Question:
I am doing the Matchismo assignment from the Stanford website.
So far I have followed the slides exactly the way they are.
Also, this error only shows up when I implement the last method i.e. the getter. If I remove the getter, there's no issue.
The notes can be downloaded from here: <URL>
Thanks
code:
.m file:
'''
#import "playingCard.h"
@implementation playingCard
-(NSString *) contents
{
NSArray *rankStrings = @[@"?",@"A",@"2",@"3",@"4",@"5",@"6",@"7",@"8",@"9",@"10",@"J",@"Q",@"K"];
return [rankStrings[self.rank] stringByAppendingString:self.suit];
}
-(void) setSuit:(NSString *) suit
{
if([@[@"♣️",@"♥️",@"♦️",@"♠️"] containsObject:suit])
{
_suit = suit;
}
}
- (NSString *)isSuit
{
return _suit ? _suit : @"?";
}
@end
'''
.h file:
'''
#import "card.h"
@interface playingCard : card
@property(strong, nonatomic, getter=isSuit) NSString *suit;
@property(nonatomic) NSUInteger rank;
@end
'''
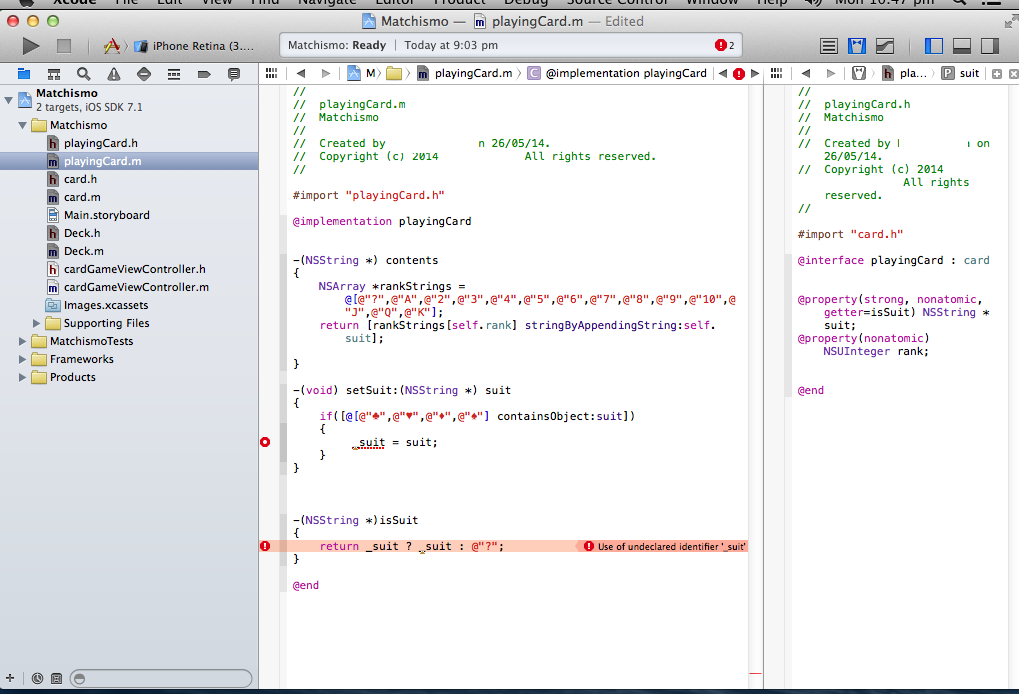
Answer:
Adding one line does the trick!
'''
@synthesize suit = _suit;
'''